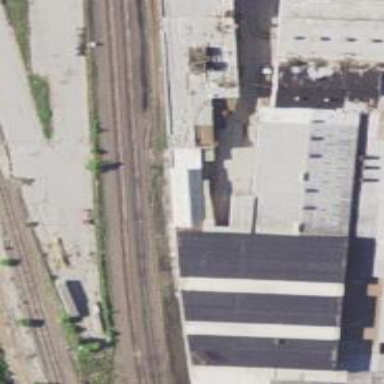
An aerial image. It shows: Railway siding for service.